Question: I'm using angularJs to build a website.
I have the following folder structure:
'''
/
--index.html
--js
--contoller.js
--css
--style.css
--pages
--homepage.html
--faq.html
--about.html
'''
The relevant html on the index page is:
'''
<div id="app">
<div ng-view>
<!-- this is where the views are injected -->
</div>
</div>
<li><a href="about">About</a></li>
<li><a href="about/faq">FAQ</a></li>
'''
The routing is:
'''
obApp.config(function($routeProvider, $locationProvider) {
$routeProvider
// route for the home page
.when('/', {
templateUrl : 'pages/homepage.html',
controller : 'homepageController'
})
// route for the about page
.when('/about/faq', {
templateUrl : 'pages/faq.html',
controller : 'faqController'
})
// route for the contact page
.when('/about', {
templateUrl : 'pages/about.html',
controller : 'aboutController'
})
})
'''
The .htaccess file is:
'''
RewriteEngine on
RewriteCond %{REQUEST_FILENAME} !-d
RewriteCond %{REQUEST_FILENAME} !-f
RewriteRule . index.php [L]
'''
Now here's my problem:
When i access the links everything works perfectly - so it's ok. When i type into the browsers address bar the url '/about', it works - ok again. When i do this however '/about/faq' i get everything to work, but the stylesheets are not loading. I've checked out the network response and it i get the wrong content type on them:

As you can see the external link with the google font is loaded ok, only the local css files are sent with the wrong type.
My links are in the header as follows:
'''
<link rel="stylesheet" type="text/css" href="css/style.css" >
<!-- external font -->
<link href='http://fonts.googleapis.com/css?family=Courgette' rel='stylesheet' type='text/css'>
'''
That being said, i'm stuck. I am developing this on a local machine and the url is something like this:
'''
localhost/websites/angularProject
'''
My guess is that the redirect needs something extra. (??)
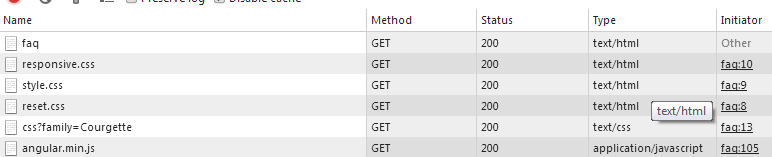
Answer: Use absolute paths instead.
'''
<link rel="stylesheet" type="text/css" href="/websites/angularProject/css/style.css" >
'''
Do the same for your and links.
'''
<div id="app">
<div ng-view>
<!-- this is where the views are injected -->
</div>
</div>
<li><a href="/websites/angularProject/about">About</a></li>
<li><a href="/websites/angularProject/about/faq">FAQ</a></li>
'''
For your links, you could also use '<base href="/websites/angularProject/" />' html tag instead of replacing all links.
'''
RewriteEngine On
RewriteBase /websites/angularProject/
RewriteCond %{REQUEST_FILENAME} !-d
RewriteCond %{REQUEST_FILENAME} !-f
RewriteRule . index.php [L]
'''